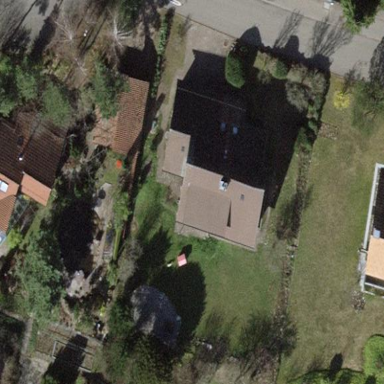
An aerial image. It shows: Detached building.